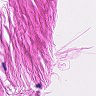
Metastatic tissue present: no